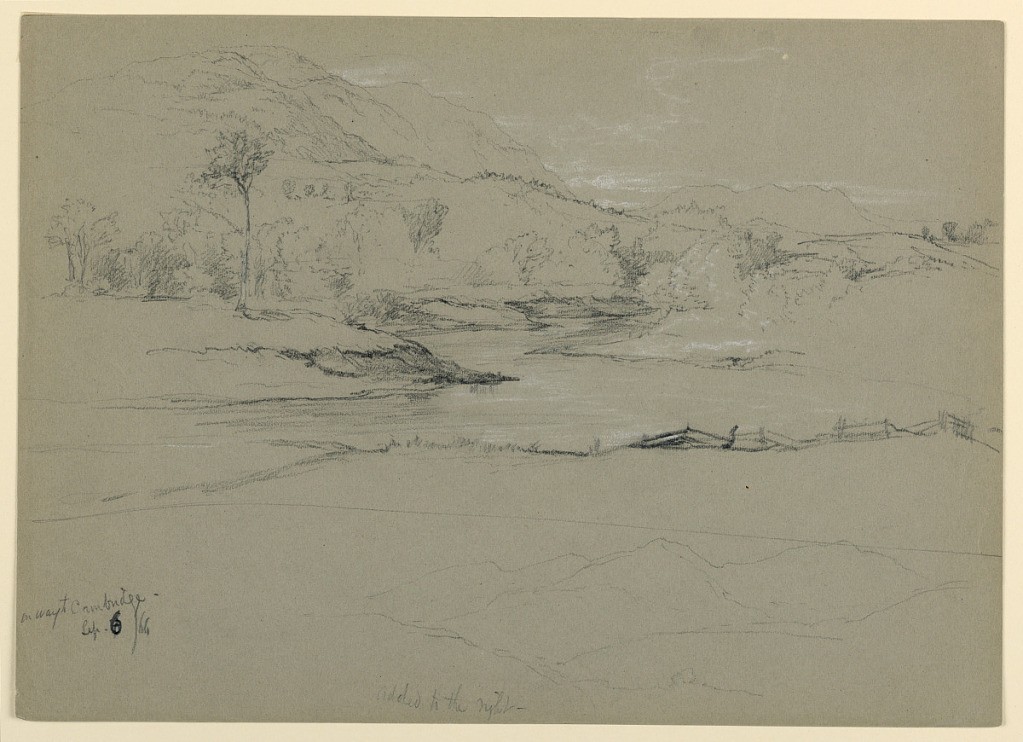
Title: View of Mountains, On the Way to Cambridge, Vermont
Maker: Daniel Huntington, American, 1816–1906
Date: September 6, 1866
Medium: Graphite, white chalk, black crayon on grey paper
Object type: Drawing
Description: Fence and stream in foreground. Mountain ridge at left, with others beyond, center and right. Below, faintly sketched mountain peaks with notation.